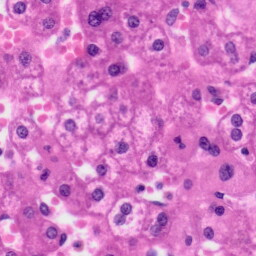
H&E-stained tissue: Liver